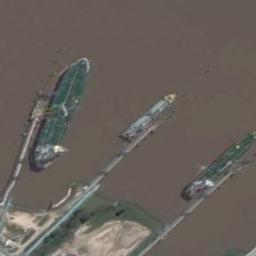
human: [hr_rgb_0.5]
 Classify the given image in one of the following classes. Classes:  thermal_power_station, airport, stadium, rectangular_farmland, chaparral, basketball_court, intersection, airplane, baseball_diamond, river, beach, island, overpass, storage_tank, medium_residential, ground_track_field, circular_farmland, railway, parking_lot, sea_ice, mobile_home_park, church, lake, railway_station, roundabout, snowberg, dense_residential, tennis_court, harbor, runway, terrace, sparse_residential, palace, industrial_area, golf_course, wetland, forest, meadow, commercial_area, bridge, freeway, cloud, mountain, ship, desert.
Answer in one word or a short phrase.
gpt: ship